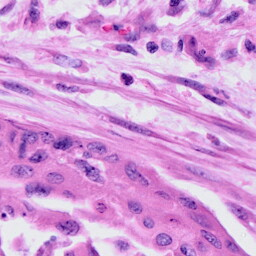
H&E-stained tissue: Cervix